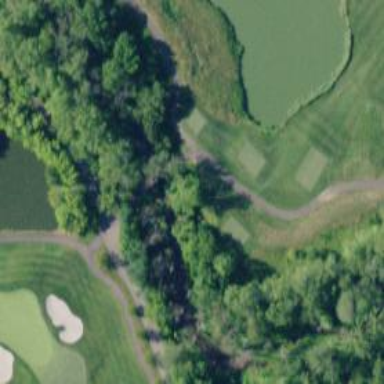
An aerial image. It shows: Footway that serves as golf path.